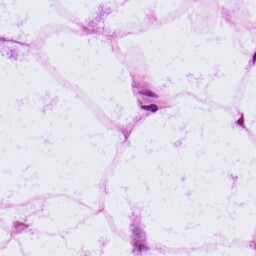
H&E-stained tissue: LymphNode